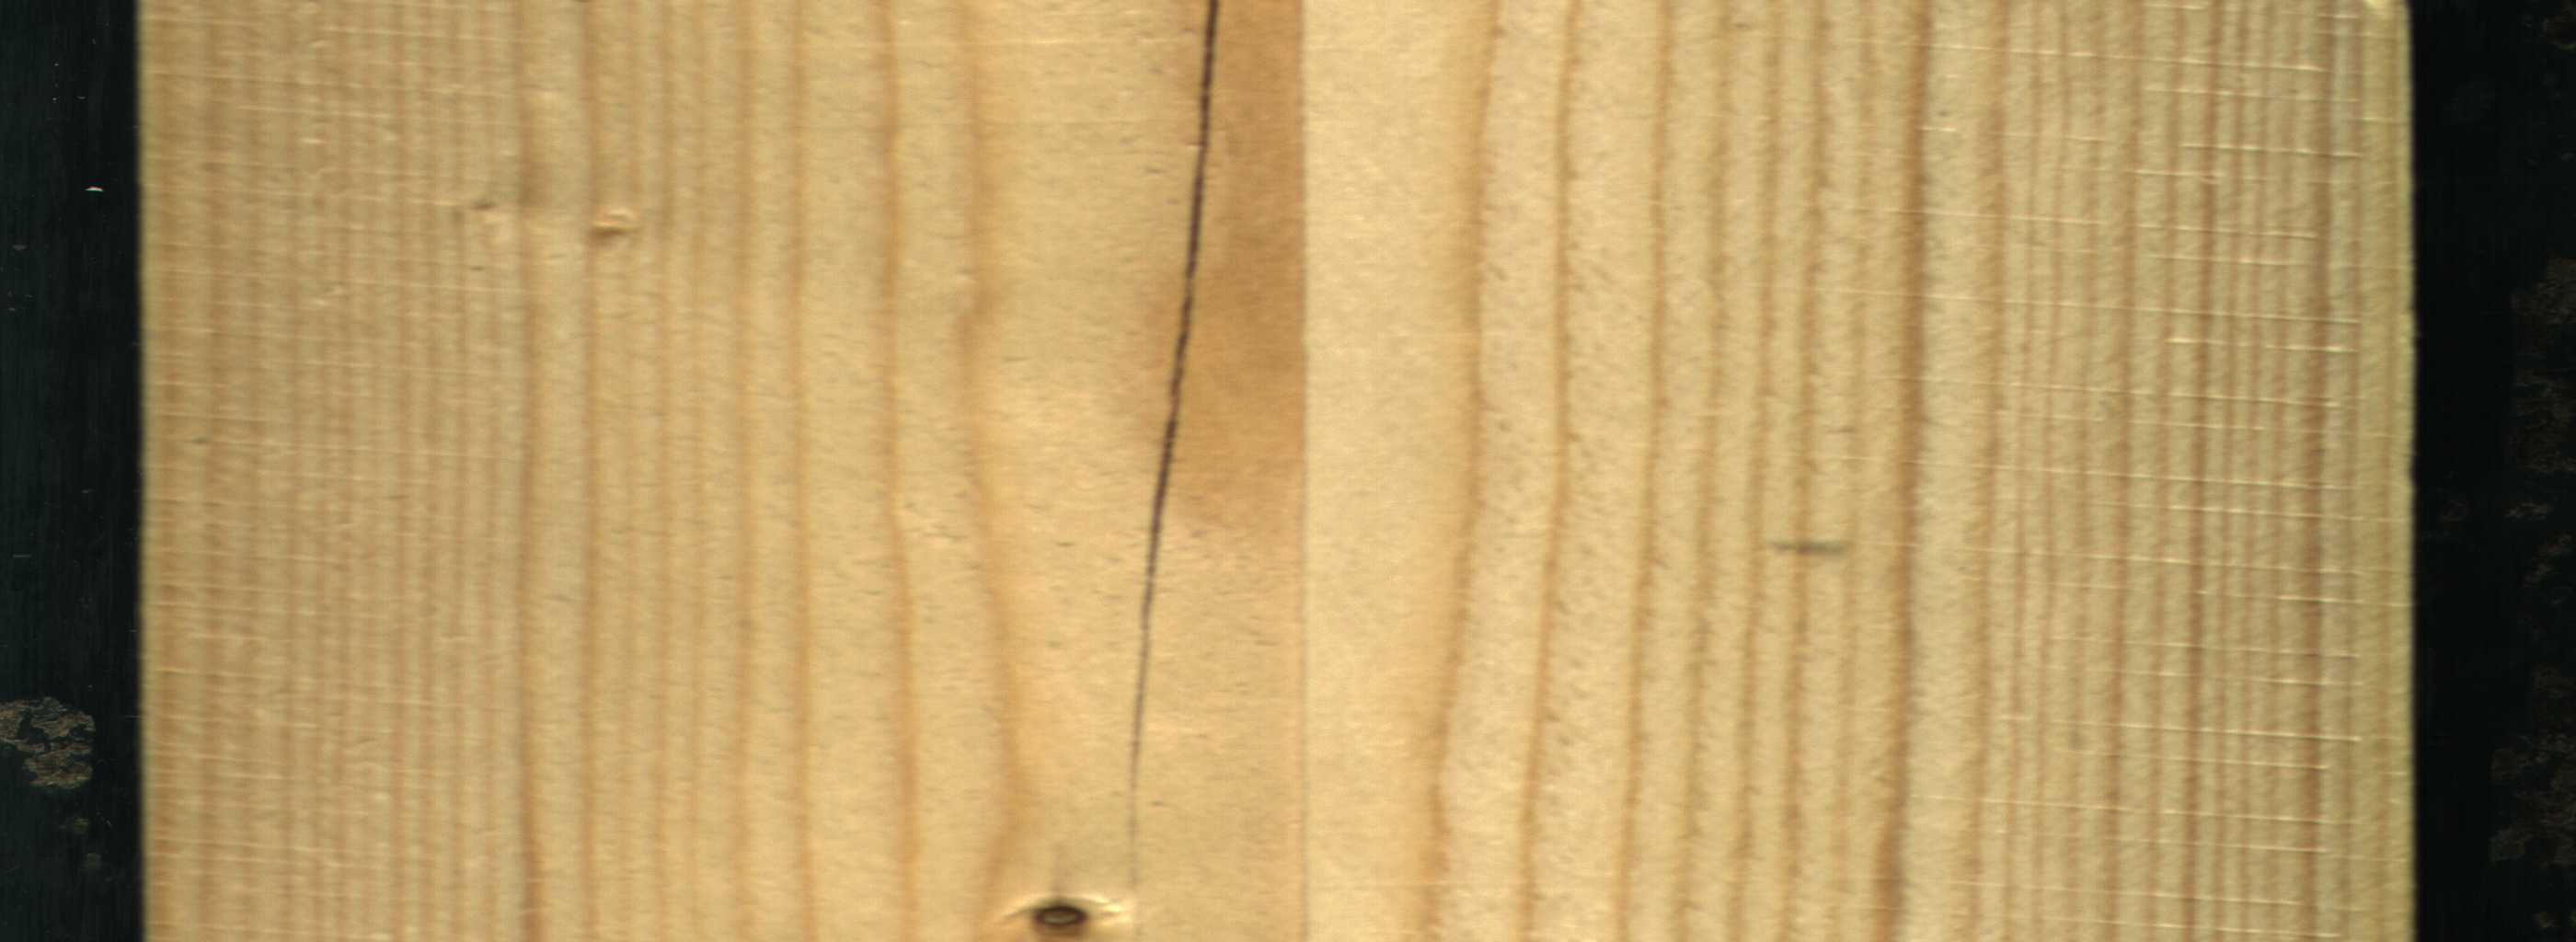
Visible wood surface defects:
Crack
Dead_Knot